Question: What is the reading of the measurement in the image?
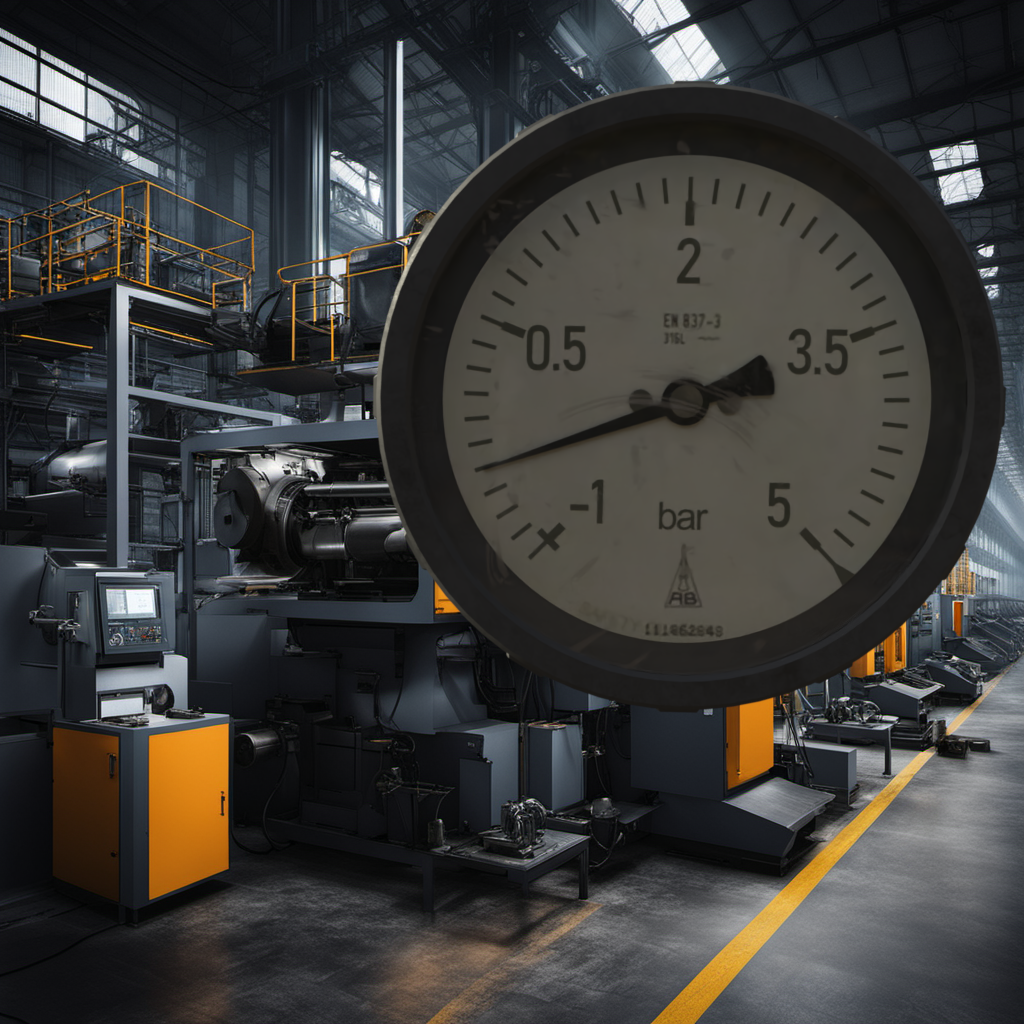
Answer: The result is -0.44
Question: What is the reading range of this measurement?
Answer: The range is from -1 to 5
Question: What is the minimum and maximum value range of the measurement in the image?
Answer: The minimum value is -1 and the maximum value is 5